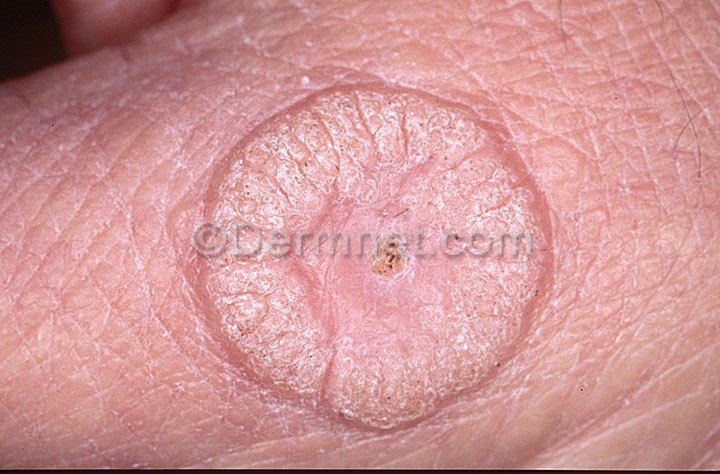
Disease: Warts Molluscum and other Viral Infections